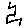
Label: zigzag